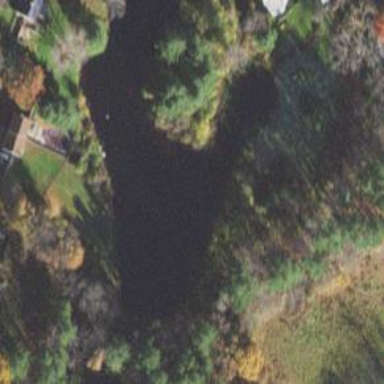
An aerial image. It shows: There is natural water feature in the image.